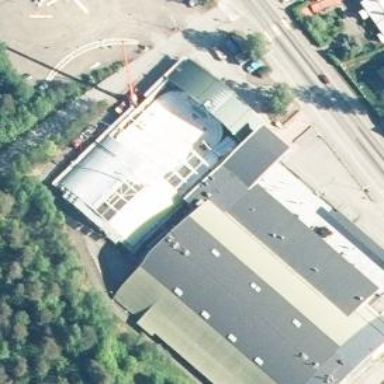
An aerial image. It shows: Round grey building with green roof used as ice rink. The sports played there are ice hockey and ice skating.